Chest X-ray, PA view. Patient: 70 years old, sex M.
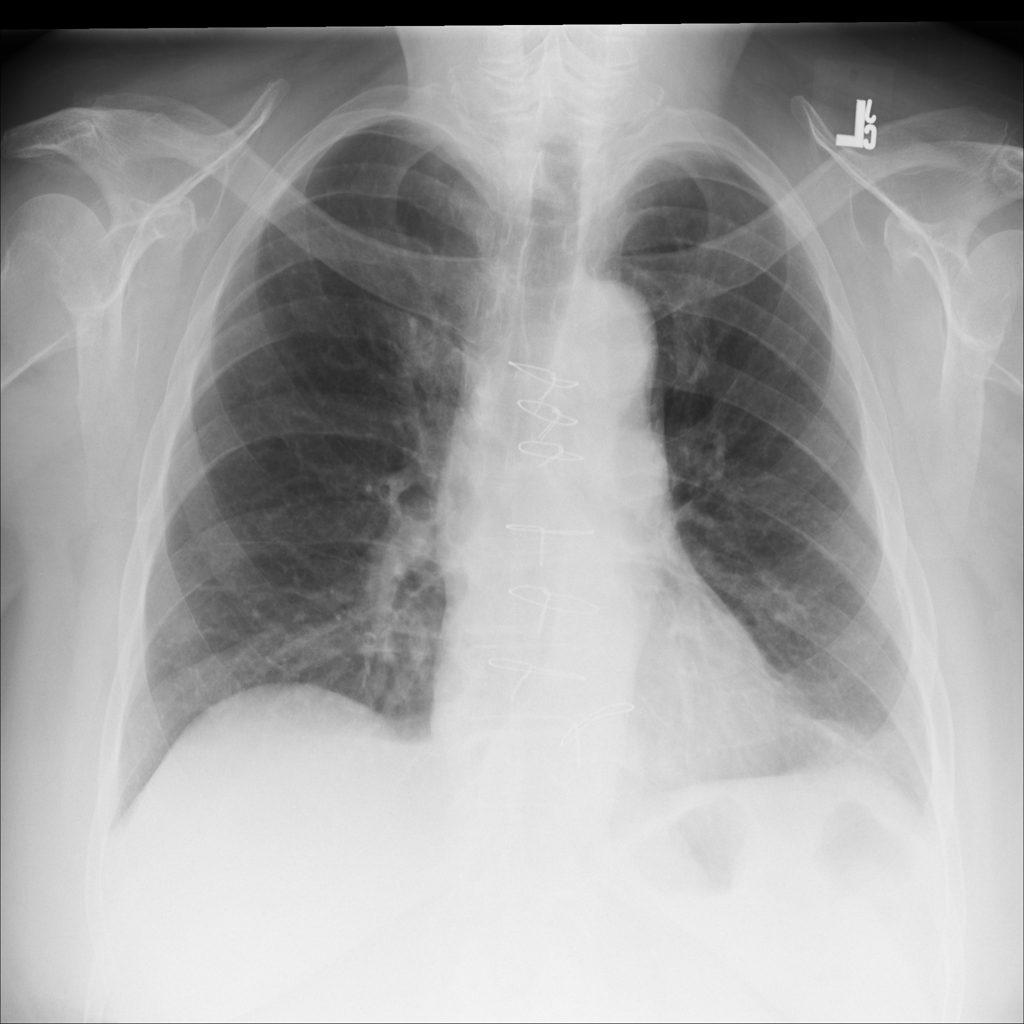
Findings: No Finding